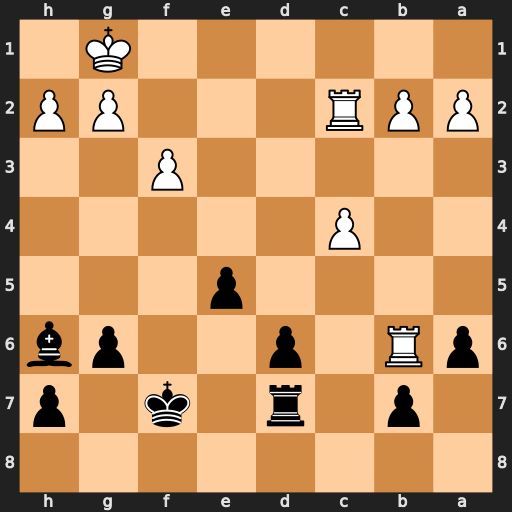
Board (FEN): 8/1p1r1k1p/pR1p2pb/4p3/2P5/5P2/PPR3PP/6K1
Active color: b
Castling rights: -
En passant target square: -
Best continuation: Be3+ Kf1 Bxb6